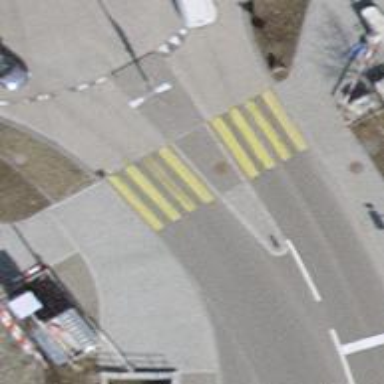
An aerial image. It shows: Marked footway crossing with center island.